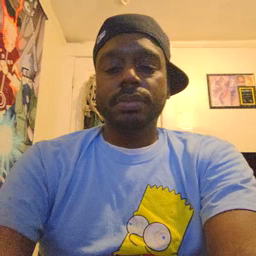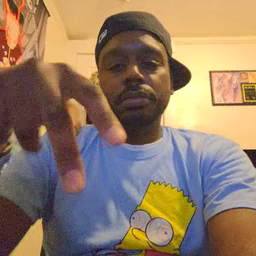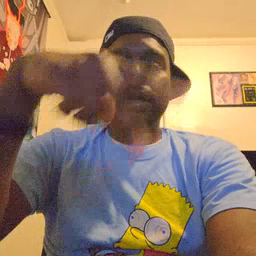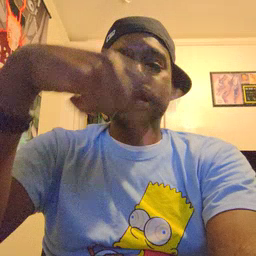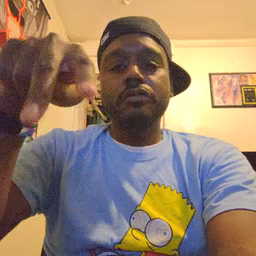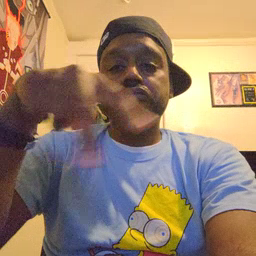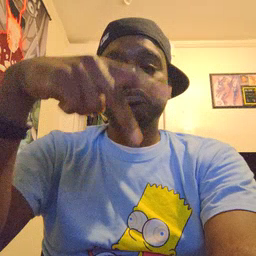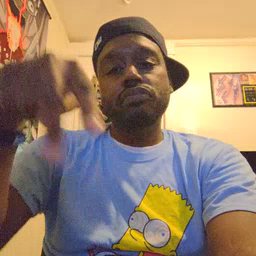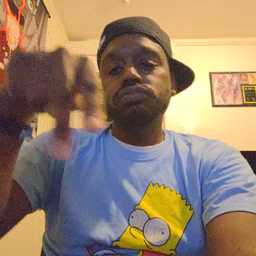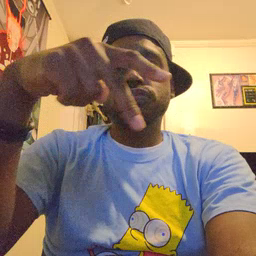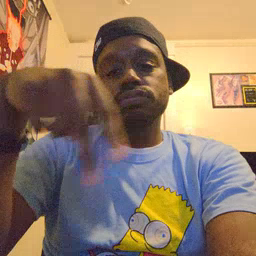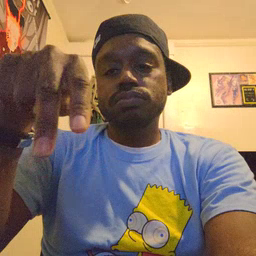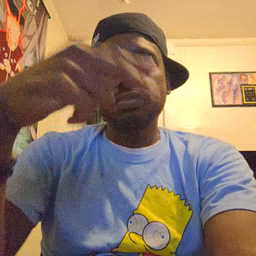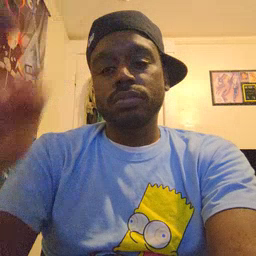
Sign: dance